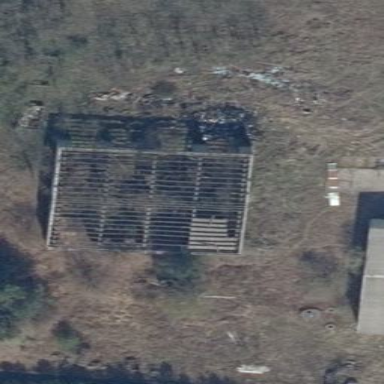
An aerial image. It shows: Ruins of building.